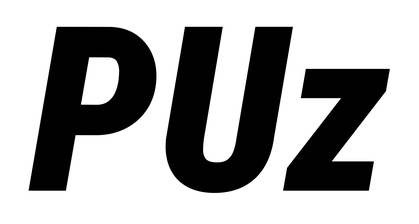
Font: Roboto-Italic_Condensed_Black_Italic